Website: lowes
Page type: customer-info-address
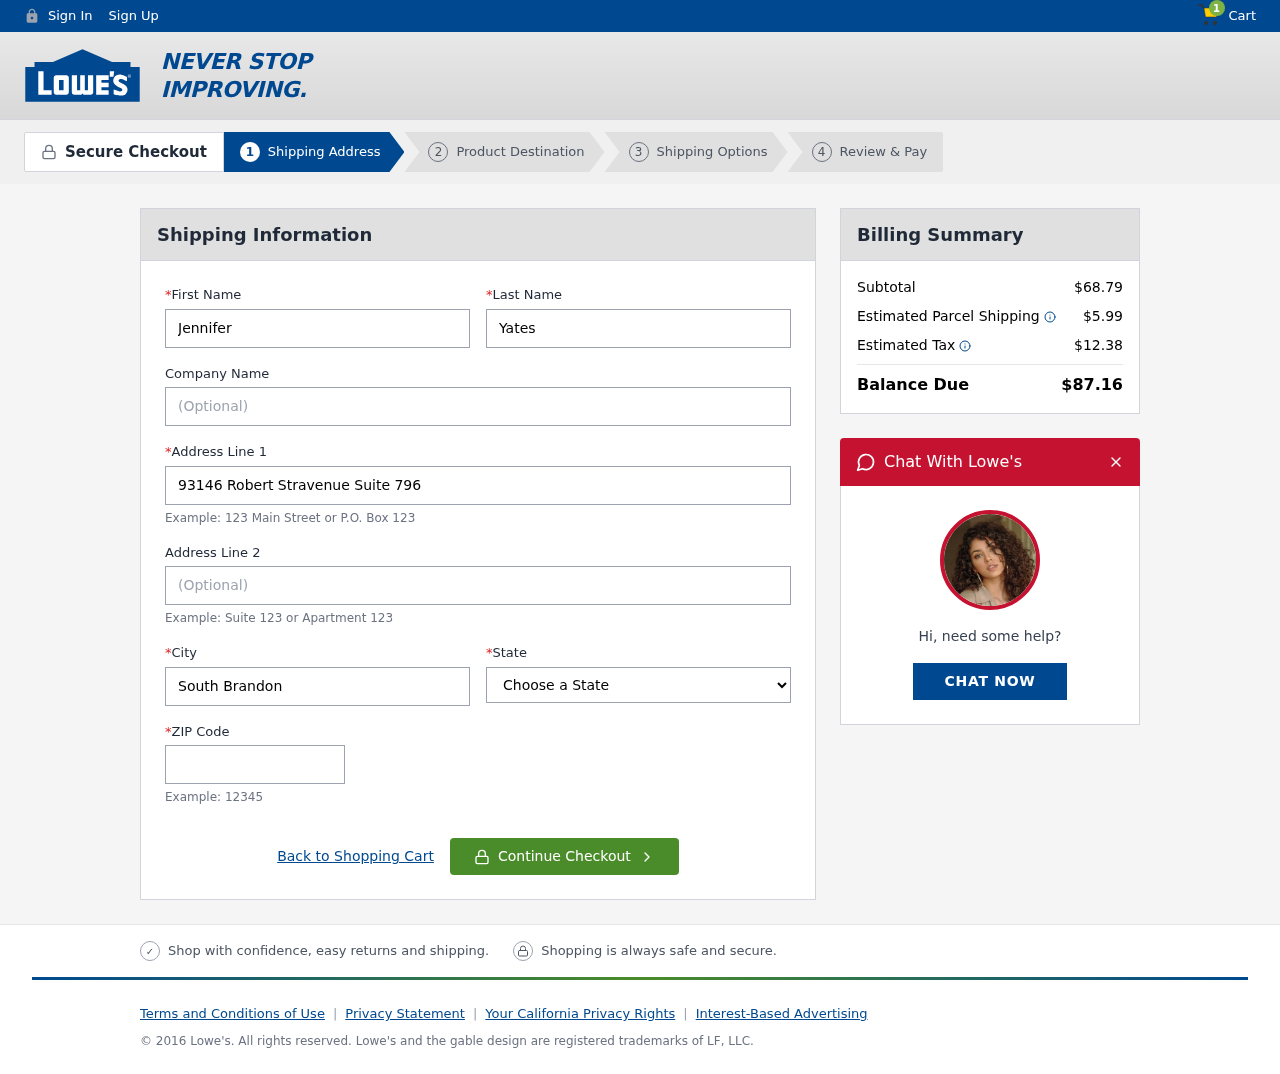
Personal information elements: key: PII_CITY
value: South Brandon
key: PII_FIRSTNAME
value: Jennifer
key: PII_LASTNAME
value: Yates
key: PII_POSTCODE
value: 56137
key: PII_STATE
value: California
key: PII_STREET
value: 93146 Robert Stravenue Suite 796
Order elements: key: ORDER_NUM_ITEMS
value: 1
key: ORDER_SUBTOTAL
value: $68.79
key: ORDER_SHIPPING_COST
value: $5.99
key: ORDER_TAX
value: $12.38
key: ORDER_TOTAL
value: $87.16